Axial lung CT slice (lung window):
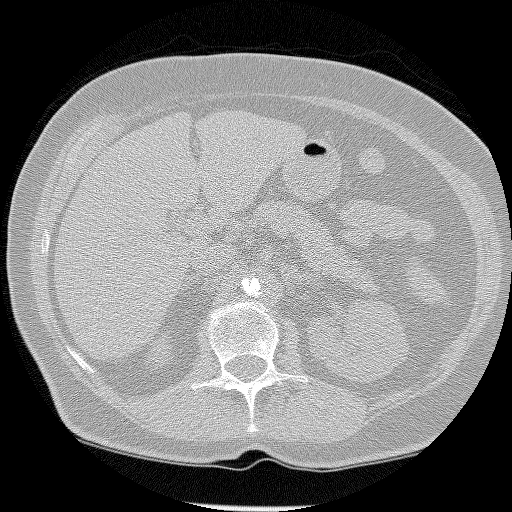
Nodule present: no